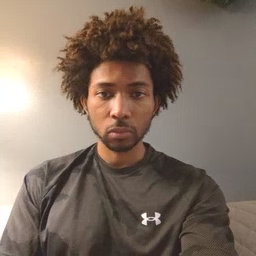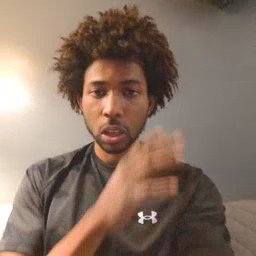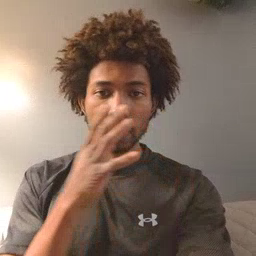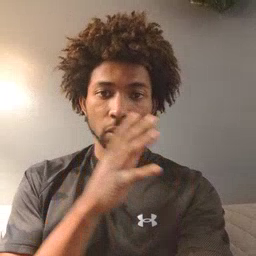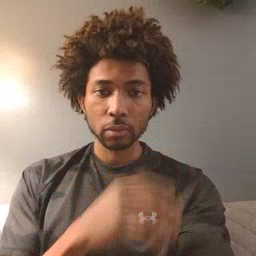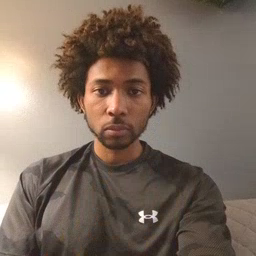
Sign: farm